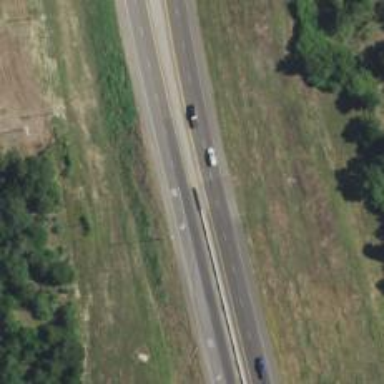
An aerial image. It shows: Primary highway that functions as expressway.